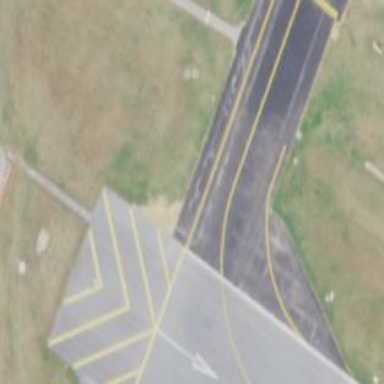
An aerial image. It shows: Area at the airport designated as stopway.